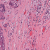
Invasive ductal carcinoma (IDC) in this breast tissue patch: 1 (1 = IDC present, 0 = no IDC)